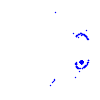
Particle: electron